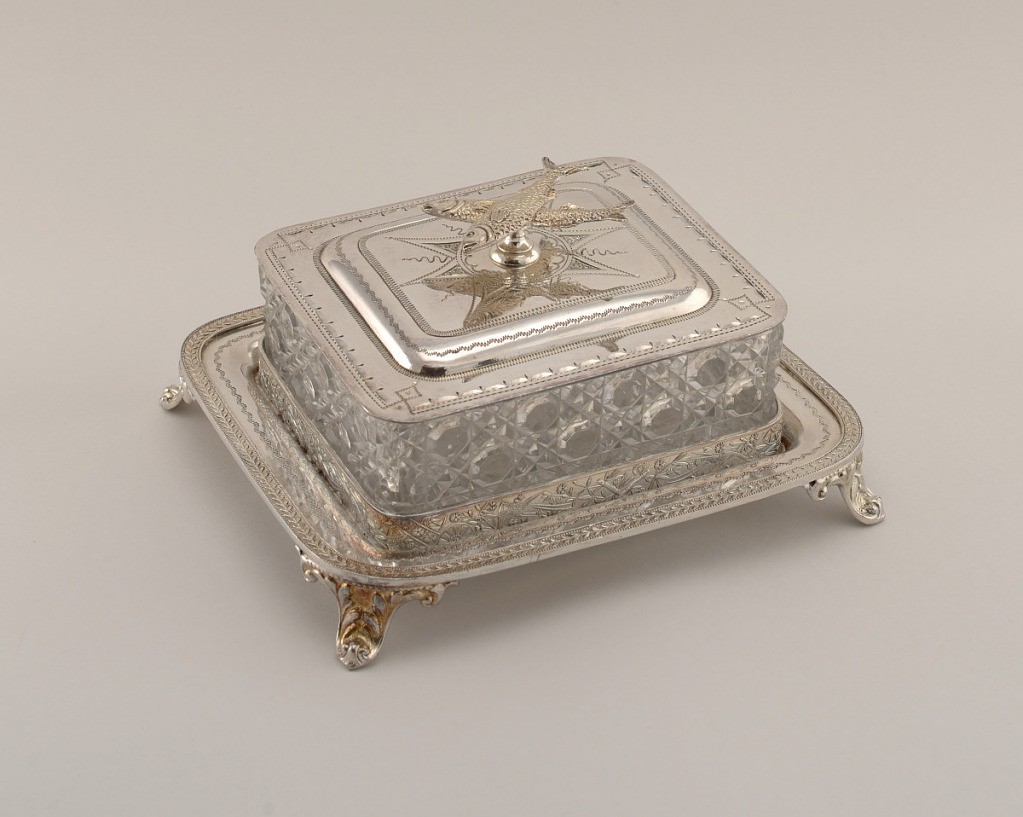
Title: Sardine Box with Sardine Finial and Tray
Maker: James Deakin & Sons, English, founded 1866
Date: ca. 1870
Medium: copper, silver, glass
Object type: sardine box
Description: Rectangular sardine box comprising rectangular cut glass box (a) imitating cut crystal; stepped lid (b) with stamped decoration and knop in form of two crossed sardines; rectangular tray (c) having gallery with Japonesque decoration, and four scrolling feet at the corners.